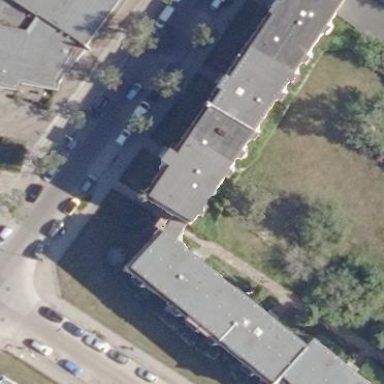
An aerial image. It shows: Building with apartments and flat roof.